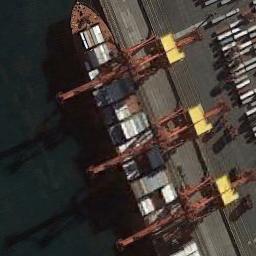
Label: ship